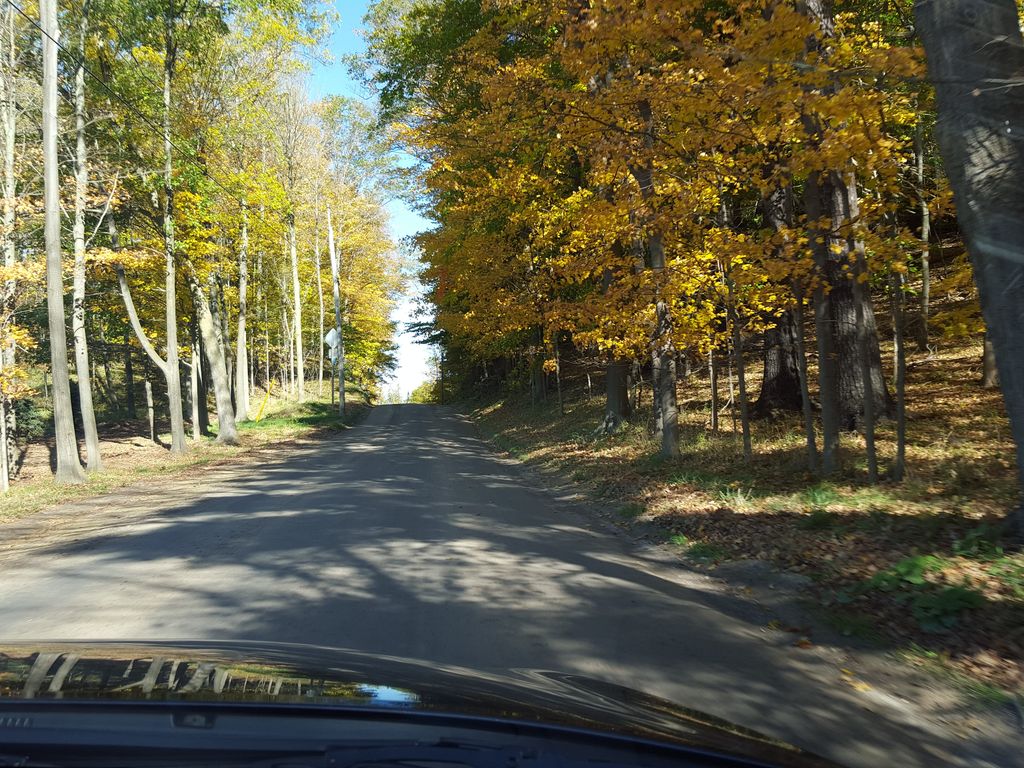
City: hamilton